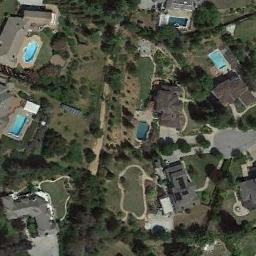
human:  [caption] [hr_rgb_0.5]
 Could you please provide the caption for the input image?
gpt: There is a road next to a medium-sized residential area .

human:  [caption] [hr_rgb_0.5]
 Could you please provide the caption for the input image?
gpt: The medium residential is on the grass next to some trees .

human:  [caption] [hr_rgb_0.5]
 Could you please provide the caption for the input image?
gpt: The medium residential area is well green and some of the houses have swimming pools .

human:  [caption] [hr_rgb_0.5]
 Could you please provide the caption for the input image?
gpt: Many buildings of different shapes are in medium residential area .

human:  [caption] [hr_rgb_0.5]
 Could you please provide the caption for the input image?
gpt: There are some buildings and swimming pools and green trees on the medium residential area .